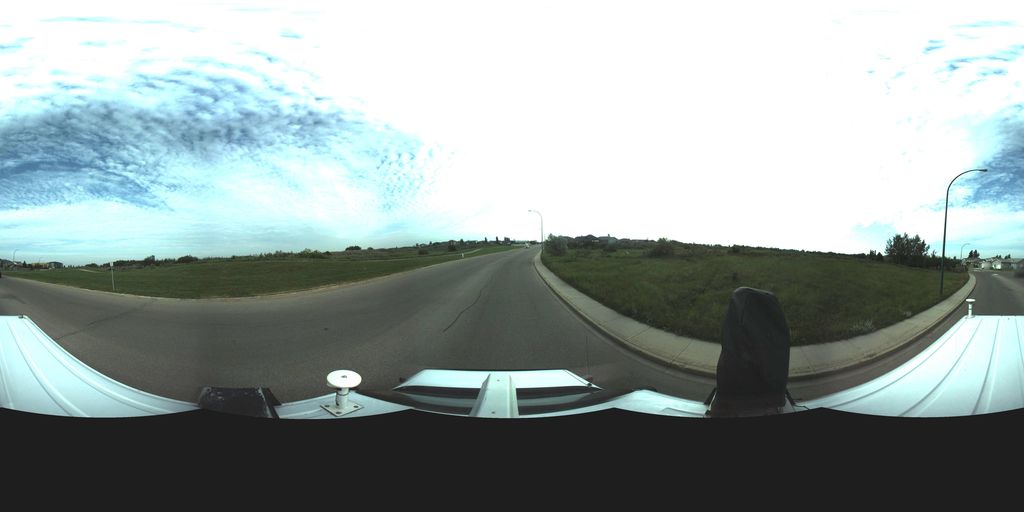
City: saskatoon